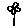
Label: flower